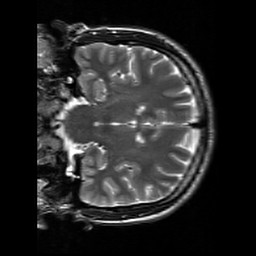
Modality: T2w
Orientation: coronal
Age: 22
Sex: male
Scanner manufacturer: siemens
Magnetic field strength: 3 T
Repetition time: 7 s
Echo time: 0.09 s